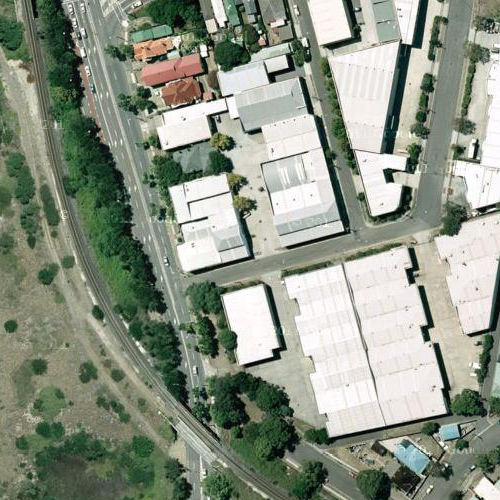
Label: sydney